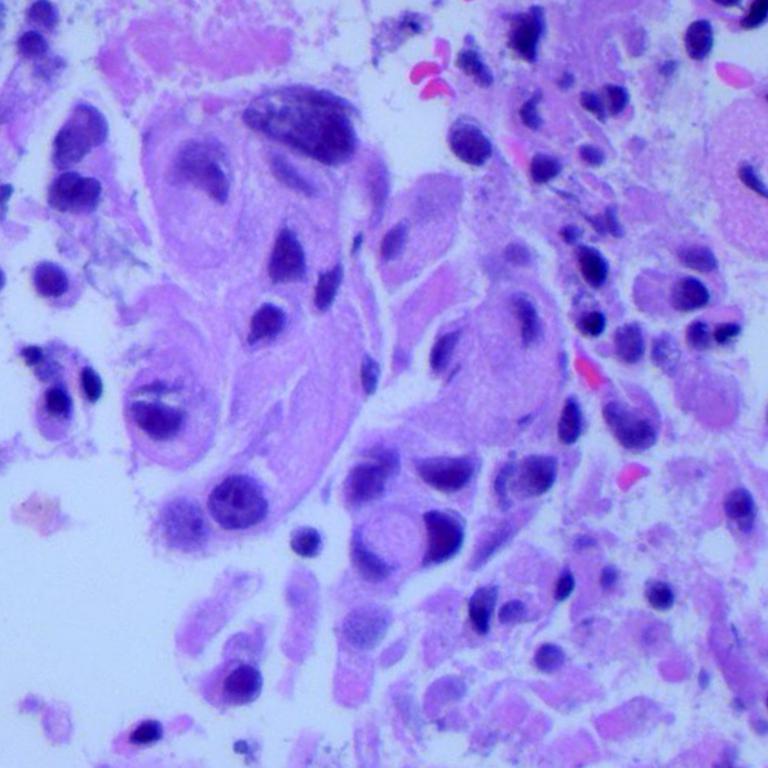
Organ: lung
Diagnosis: adenocarcinomas